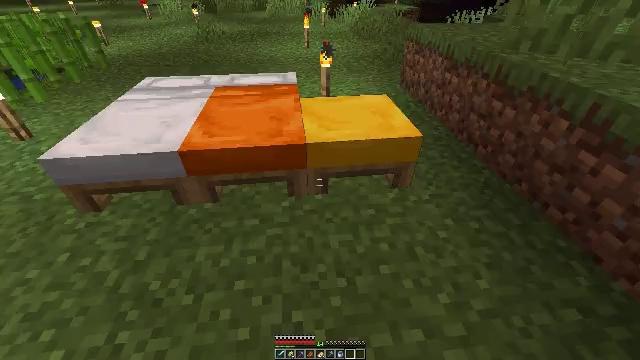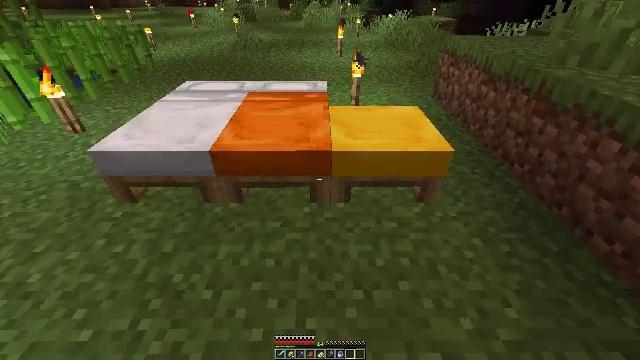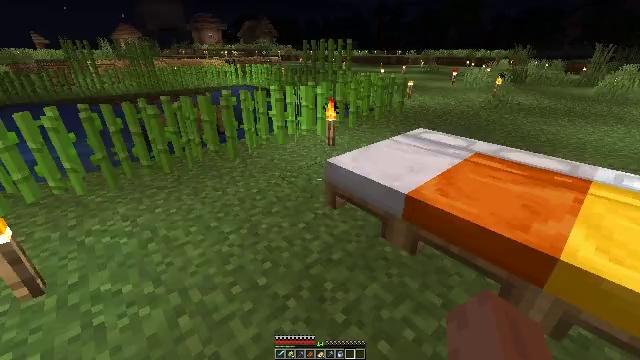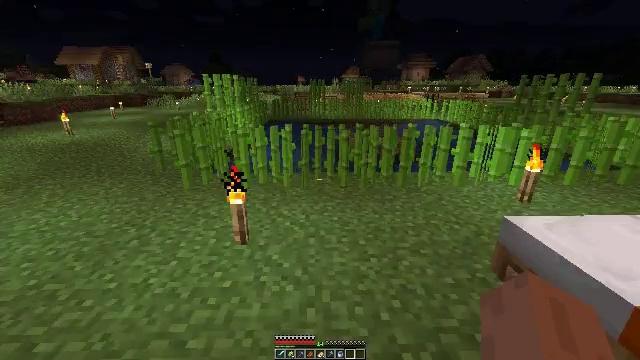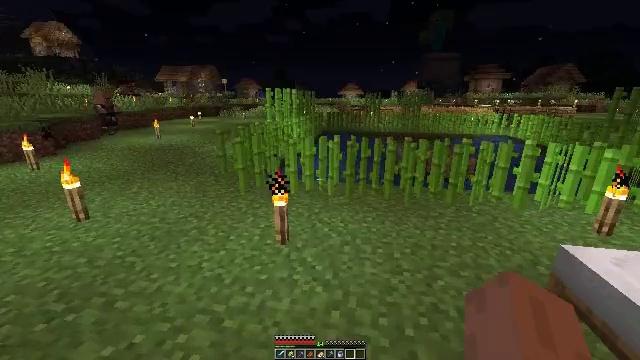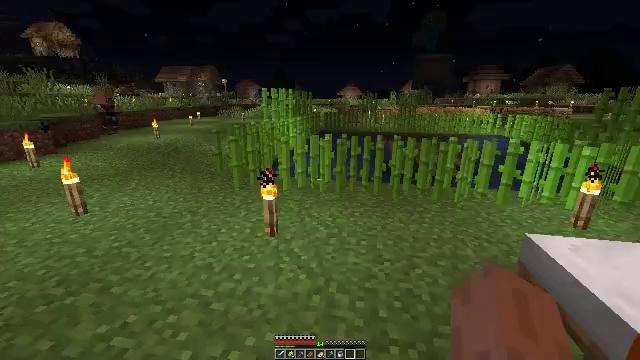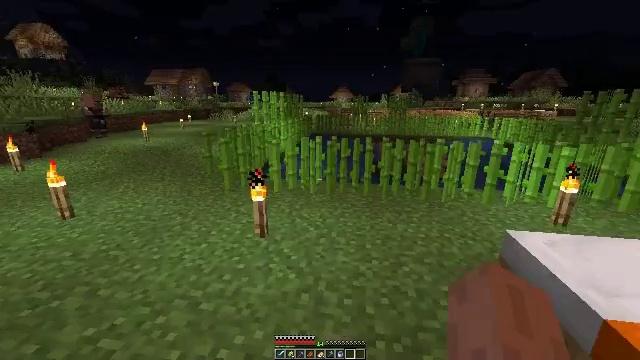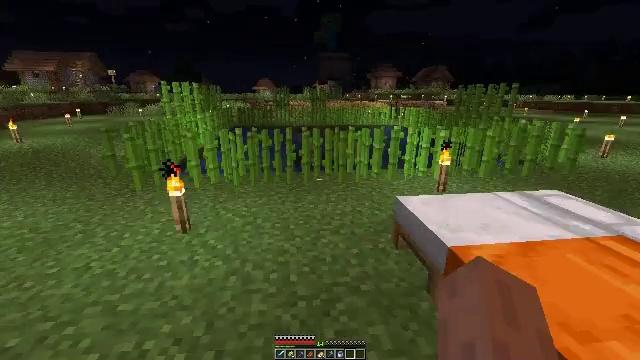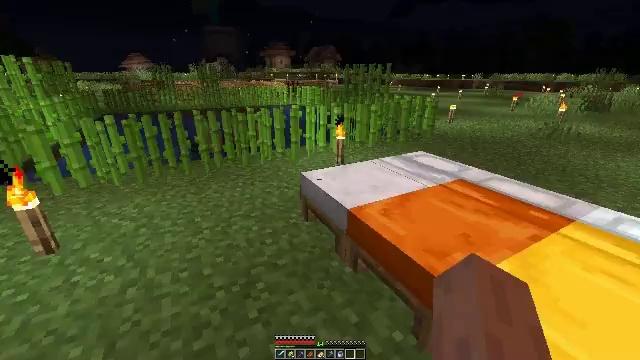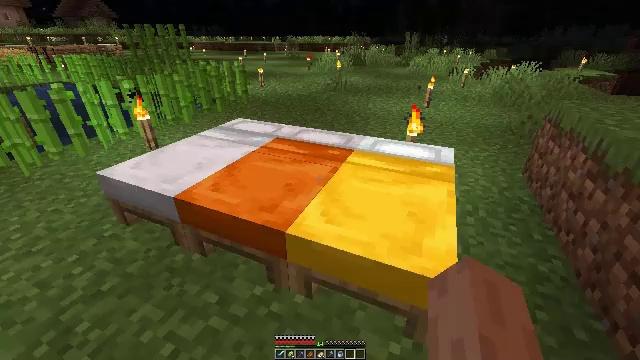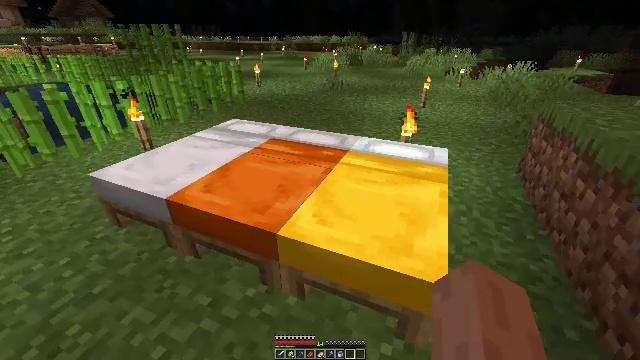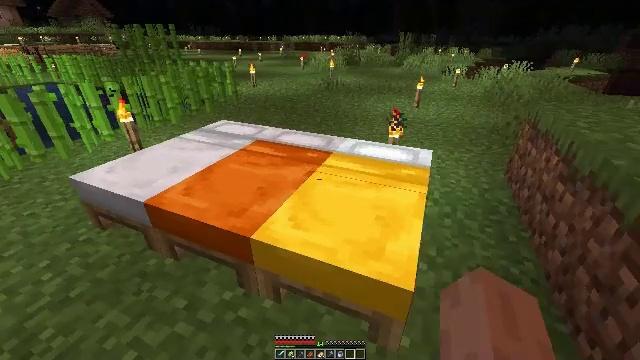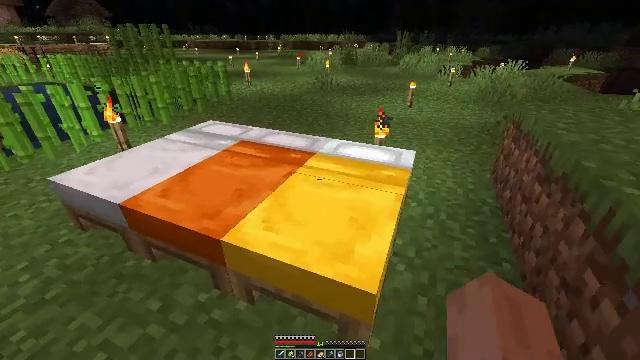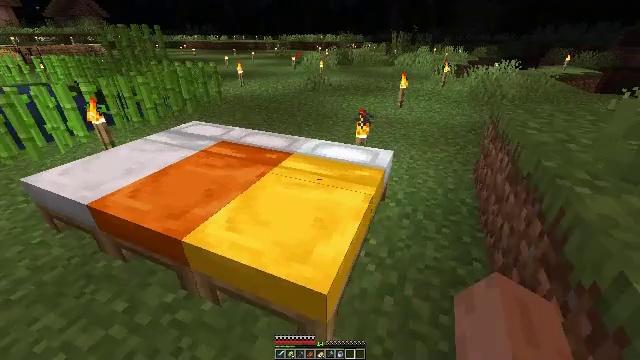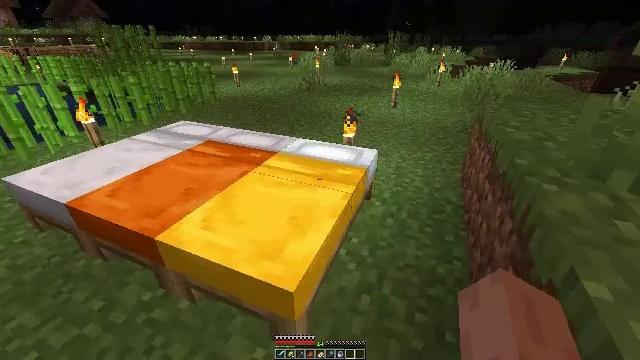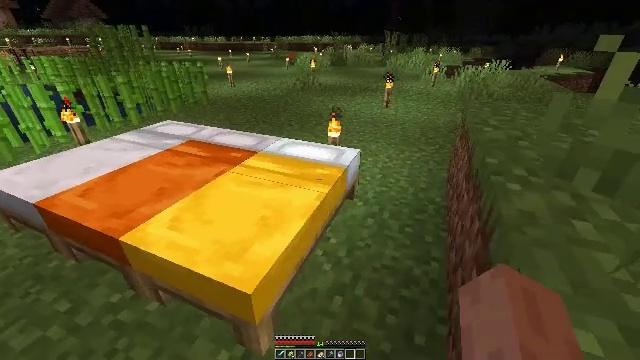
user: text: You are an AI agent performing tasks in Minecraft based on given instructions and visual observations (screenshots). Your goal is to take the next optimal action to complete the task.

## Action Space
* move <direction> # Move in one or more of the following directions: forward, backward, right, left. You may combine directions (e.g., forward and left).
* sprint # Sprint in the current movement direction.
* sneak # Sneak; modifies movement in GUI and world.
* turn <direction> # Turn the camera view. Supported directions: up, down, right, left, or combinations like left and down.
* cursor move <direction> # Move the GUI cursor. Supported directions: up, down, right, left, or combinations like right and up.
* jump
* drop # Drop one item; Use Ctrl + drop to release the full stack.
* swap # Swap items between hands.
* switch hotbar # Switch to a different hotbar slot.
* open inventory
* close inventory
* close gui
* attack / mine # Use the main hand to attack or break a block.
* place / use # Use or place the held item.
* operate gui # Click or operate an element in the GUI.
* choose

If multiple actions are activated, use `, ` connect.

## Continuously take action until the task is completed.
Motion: motion action
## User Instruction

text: Remove the white bed from its place.
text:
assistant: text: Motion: turn left and up
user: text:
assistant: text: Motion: move right, turn left and up
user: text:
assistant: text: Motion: move back and move right, turn left and up
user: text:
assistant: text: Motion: move back and move right, turn left and up
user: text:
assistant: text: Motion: move back and move right
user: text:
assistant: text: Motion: move back, turn right
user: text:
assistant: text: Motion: turn right and down
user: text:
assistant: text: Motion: turn right and down
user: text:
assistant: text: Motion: move right, turn right and down
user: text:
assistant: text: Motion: move right
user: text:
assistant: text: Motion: move right
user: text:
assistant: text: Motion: move right
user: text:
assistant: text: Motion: move right
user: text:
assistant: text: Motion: move right
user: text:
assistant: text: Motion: move right
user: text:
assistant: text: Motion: move right
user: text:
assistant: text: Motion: move right, turn down, jump
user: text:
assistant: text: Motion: move right, turn left and down, jump
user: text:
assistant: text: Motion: move right, turn left and down, jump
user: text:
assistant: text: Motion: move right, turn left and down, jump
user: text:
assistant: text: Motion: turn left and up, jump
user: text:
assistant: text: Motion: turn left and up
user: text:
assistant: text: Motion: turn left and up
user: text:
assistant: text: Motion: turn left and up
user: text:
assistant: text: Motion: turn left and up
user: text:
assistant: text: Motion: no_op
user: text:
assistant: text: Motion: no_op
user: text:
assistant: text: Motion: no_op
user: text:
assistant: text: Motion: no_op
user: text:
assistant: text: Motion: no_op